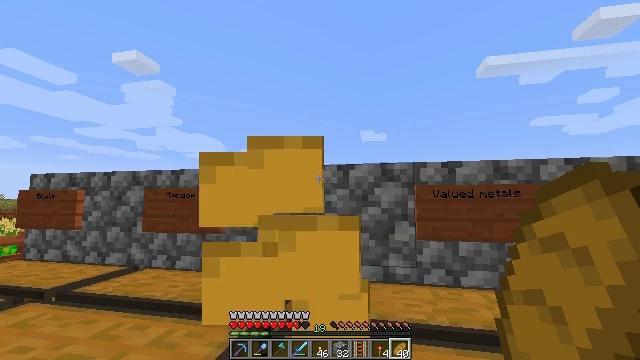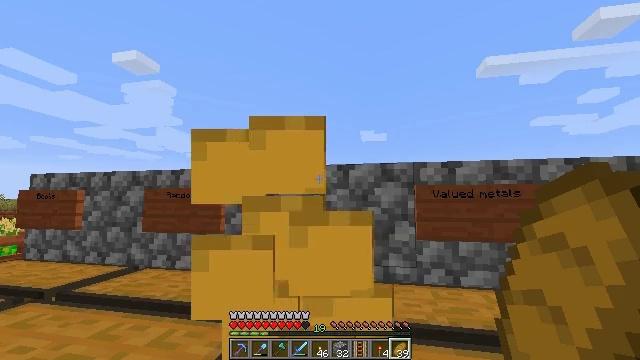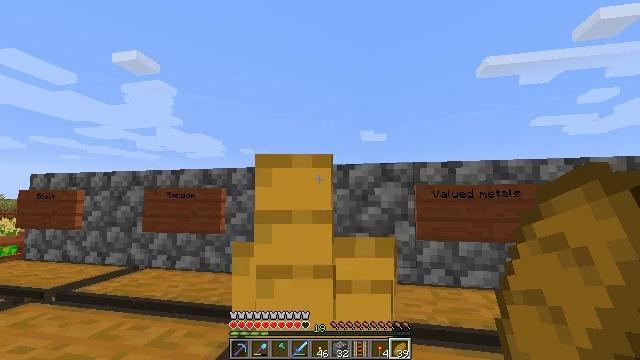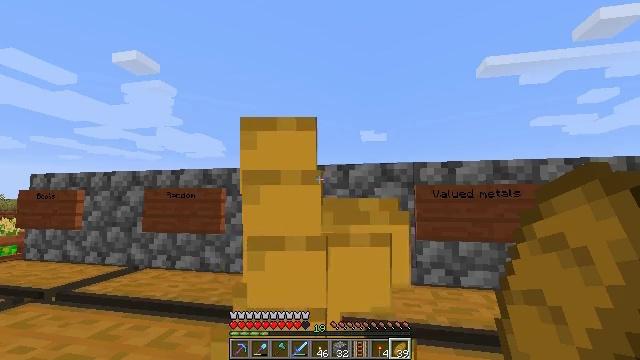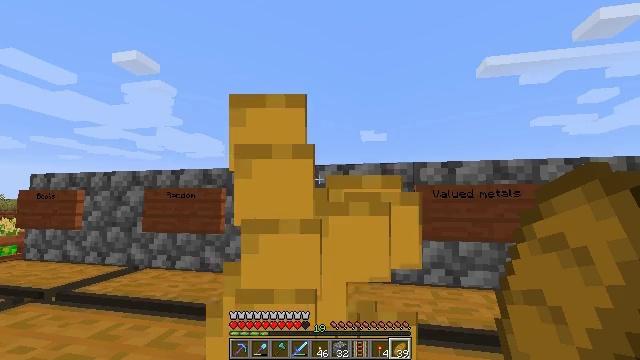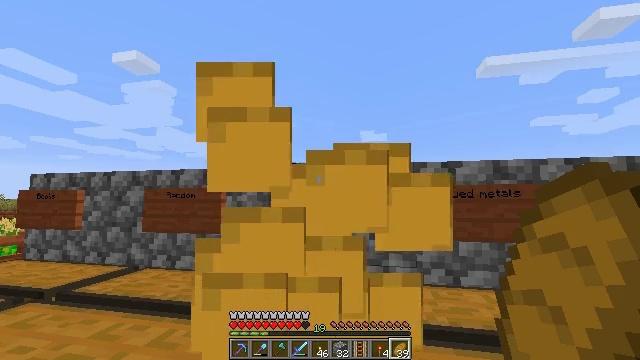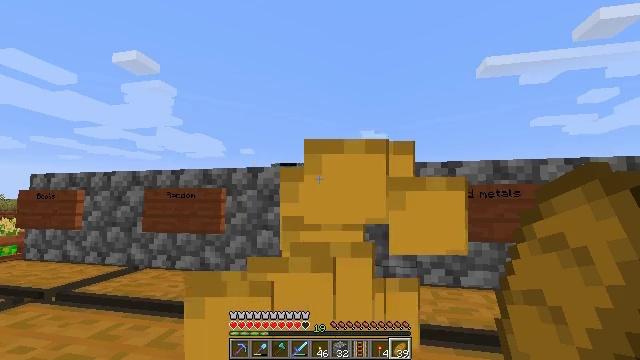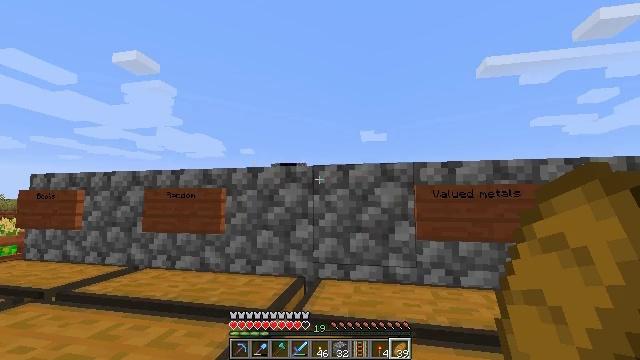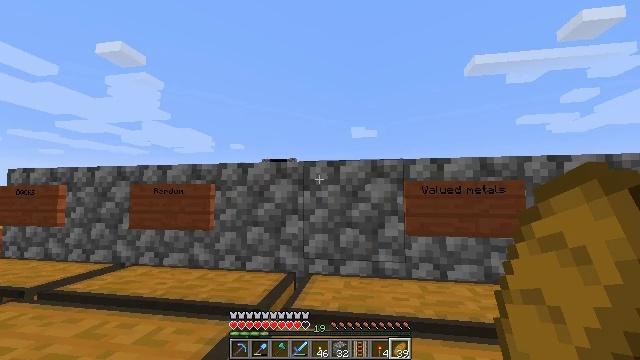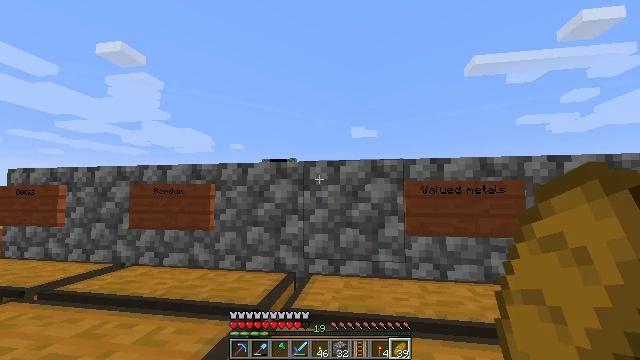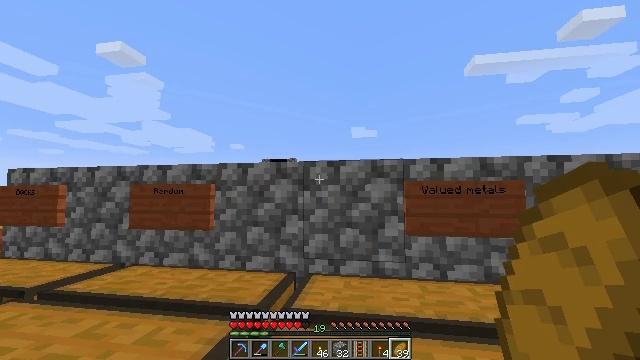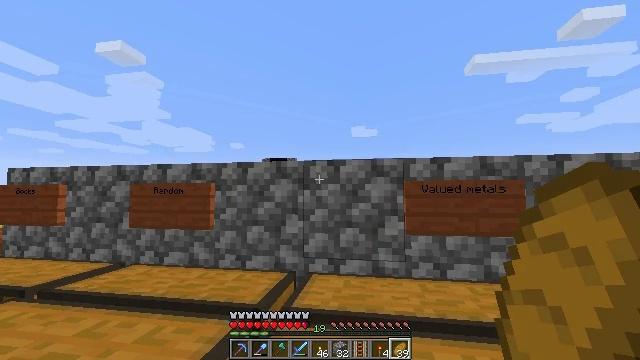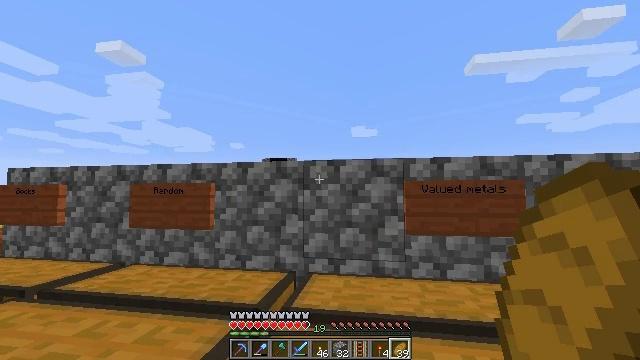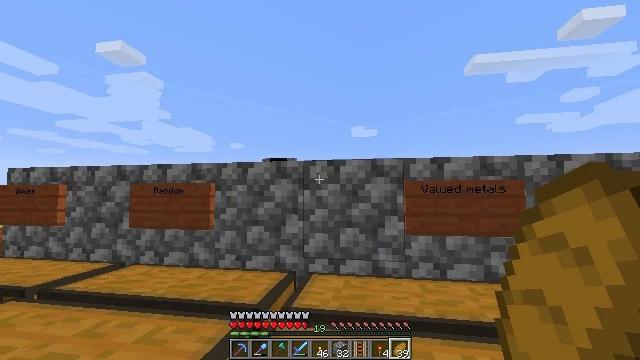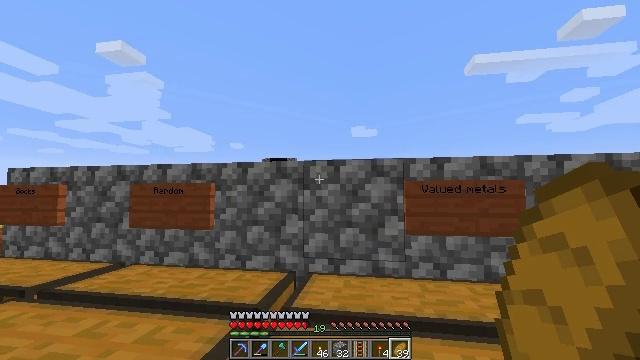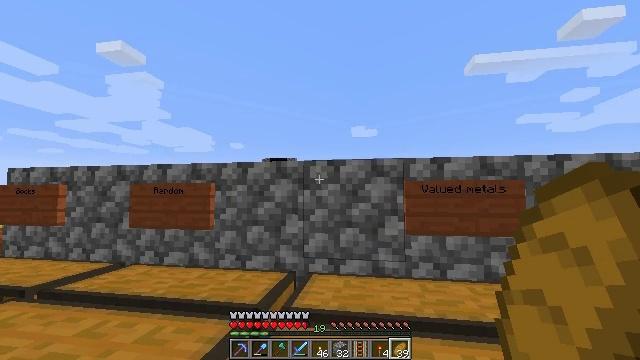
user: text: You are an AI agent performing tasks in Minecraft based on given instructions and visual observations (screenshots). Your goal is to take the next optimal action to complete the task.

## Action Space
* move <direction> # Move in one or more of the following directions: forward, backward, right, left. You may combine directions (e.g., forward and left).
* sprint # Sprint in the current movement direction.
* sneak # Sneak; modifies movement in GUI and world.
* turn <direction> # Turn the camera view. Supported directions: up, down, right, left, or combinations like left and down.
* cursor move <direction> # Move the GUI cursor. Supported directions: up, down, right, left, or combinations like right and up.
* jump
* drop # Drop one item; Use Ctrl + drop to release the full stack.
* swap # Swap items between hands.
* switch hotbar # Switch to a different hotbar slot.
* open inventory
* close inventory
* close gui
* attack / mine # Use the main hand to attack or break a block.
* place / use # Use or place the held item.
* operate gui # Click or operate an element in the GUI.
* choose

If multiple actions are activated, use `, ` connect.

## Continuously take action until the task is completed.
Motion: motion action
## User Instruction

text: Drop a bow.
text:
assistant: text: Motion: use / place
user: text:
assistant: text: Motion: use / place
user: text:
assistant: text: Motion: use / place
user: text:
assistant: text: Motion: use / place
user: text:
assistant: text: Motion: use / place
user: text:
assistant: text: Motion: use / place
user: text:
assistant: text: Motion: use / place
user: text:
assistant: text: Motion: turn right
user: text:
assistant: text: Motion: no_op
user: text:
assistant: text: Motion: no_op
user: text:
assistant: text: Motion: no_op
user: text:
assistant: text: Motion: no_op
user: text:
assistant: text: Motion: no_op
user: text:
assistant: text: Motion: no_op
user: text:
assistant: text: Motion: no_op
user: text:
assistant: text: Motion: no_op
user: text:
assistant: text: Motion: no_op
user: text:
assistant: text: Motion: no_op
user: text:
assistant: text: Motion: no_op
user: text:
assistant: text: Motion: no_op
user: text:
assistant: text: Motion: no_op
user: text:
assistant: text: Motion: no_op
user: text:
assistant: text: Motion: no_op
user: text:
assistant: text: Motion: no_op
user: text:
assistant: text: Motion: no_op
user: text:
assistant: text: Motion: no_op
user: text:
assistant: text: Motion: no_op
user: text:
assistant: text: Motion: no_op
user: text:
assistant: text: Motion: no_op
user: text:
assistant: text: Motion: no_op